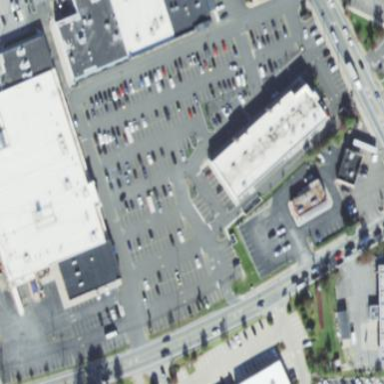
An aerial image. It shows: Retail area.